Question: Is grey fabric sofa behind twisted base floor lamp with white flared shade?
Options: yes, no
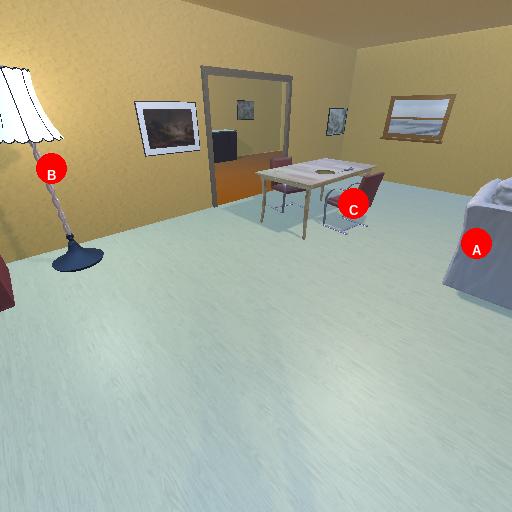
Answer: yes